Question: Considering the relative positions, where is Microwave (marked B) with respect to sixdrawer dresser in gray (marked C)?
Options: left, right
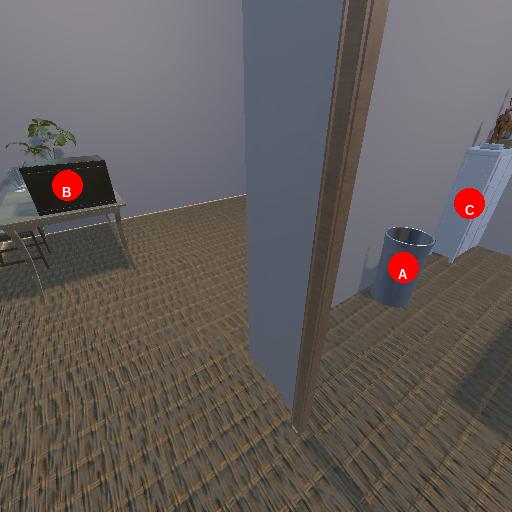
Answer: left